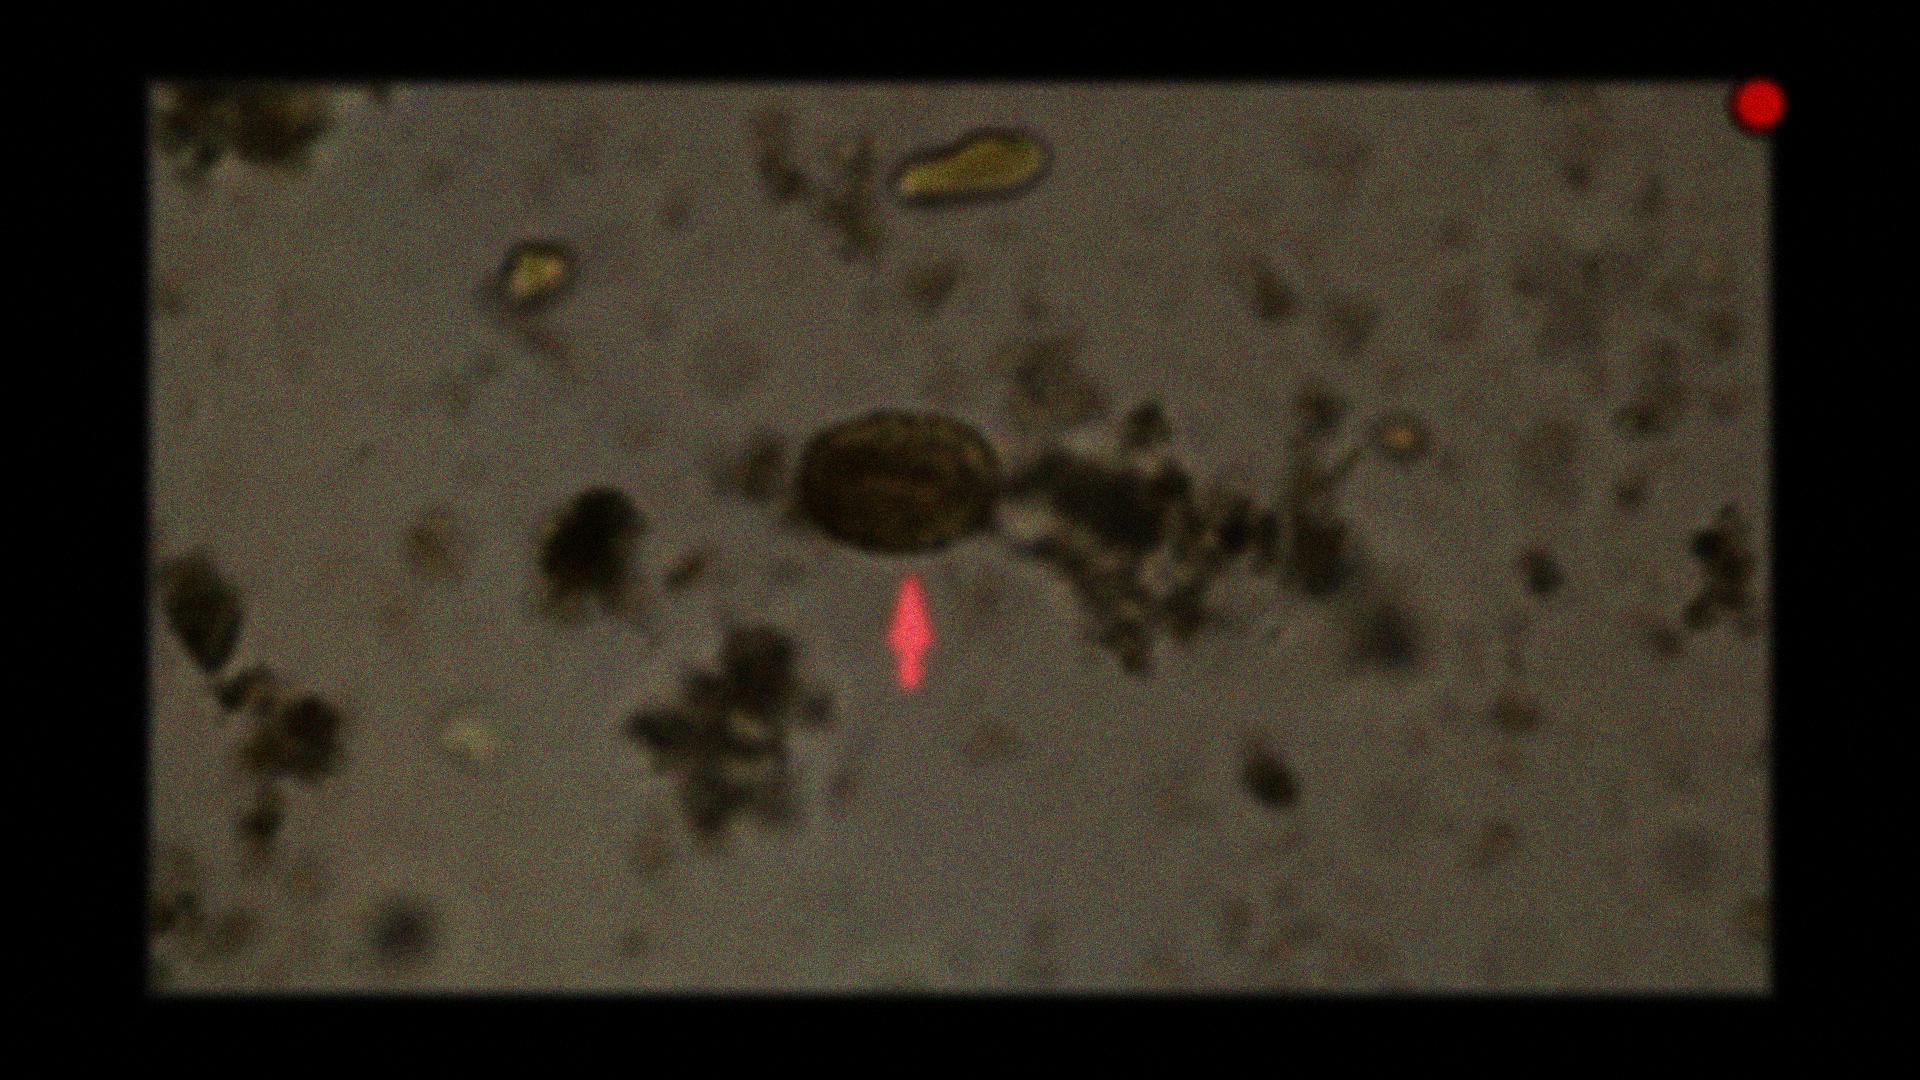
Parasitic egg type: Ascaris lumbricoides